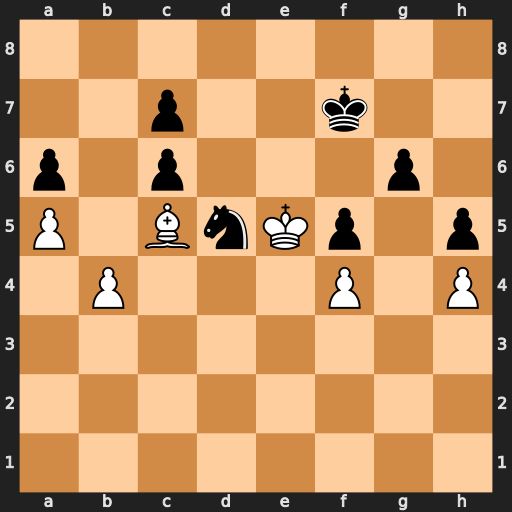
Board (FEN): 8/2p2k2/p1p3p1/P1BnKp1p/1P3P1P/8/8/8
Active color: w
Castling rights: -
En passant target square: -
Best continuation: b5 cxb5 Kxd5